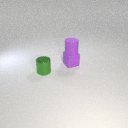
small purple rubber cube behind small green metal cylinder